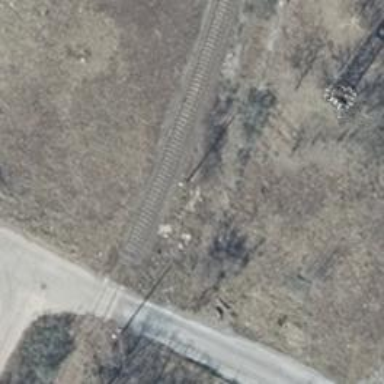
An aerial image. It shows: Abandoned railway yard.